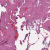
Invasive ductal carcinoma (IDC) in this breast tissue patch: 0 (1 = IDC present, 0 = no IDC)